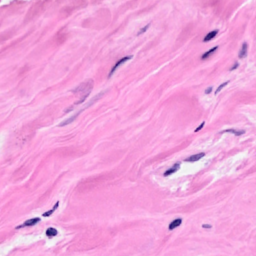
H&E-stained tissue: Breast